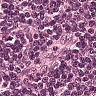
Metastatic tissue present: no